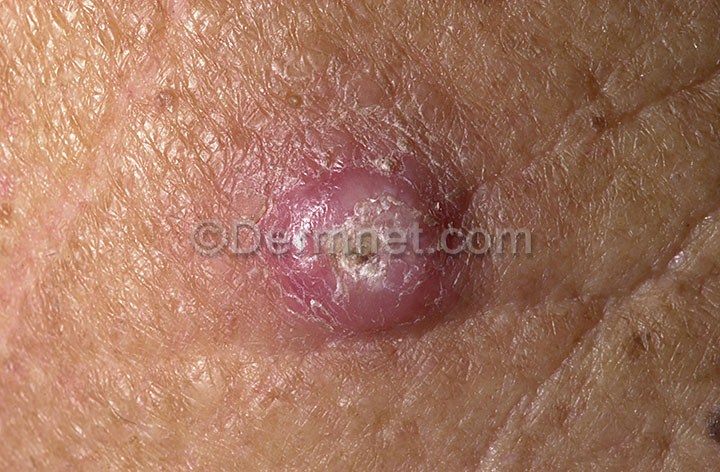
Disease: Seborrheic Keratoses and other Benign Tumors